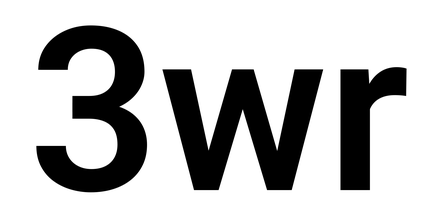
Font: Roboto_SemiBold